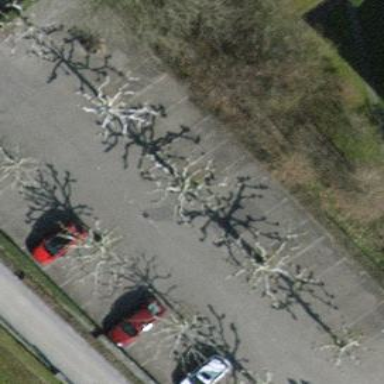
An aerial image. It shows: Parking area with surface.